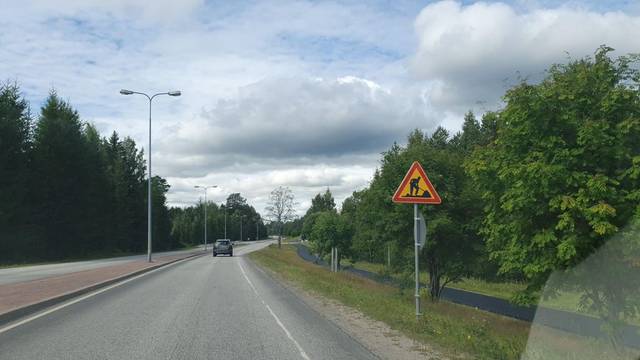
Region: Finland
Coordinates: 64.137, 28.337